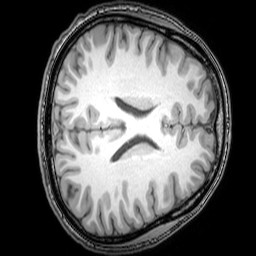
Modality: T1w
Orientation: axial
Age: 25
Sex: male
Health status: healthy
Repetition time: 0.081 s
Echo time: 0.037 s